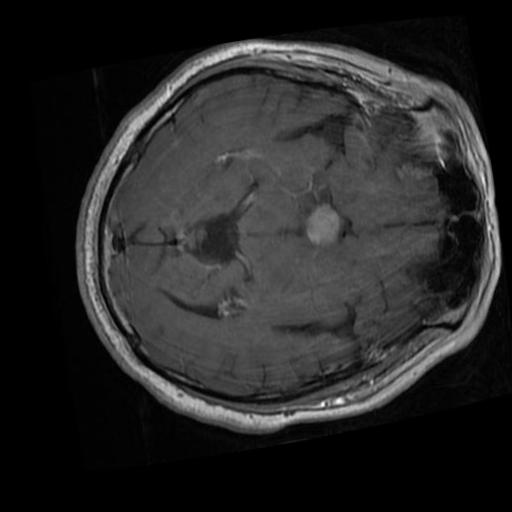
Label: brain_tumor